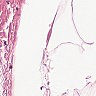
Metastatic tissue present: no